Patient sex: M
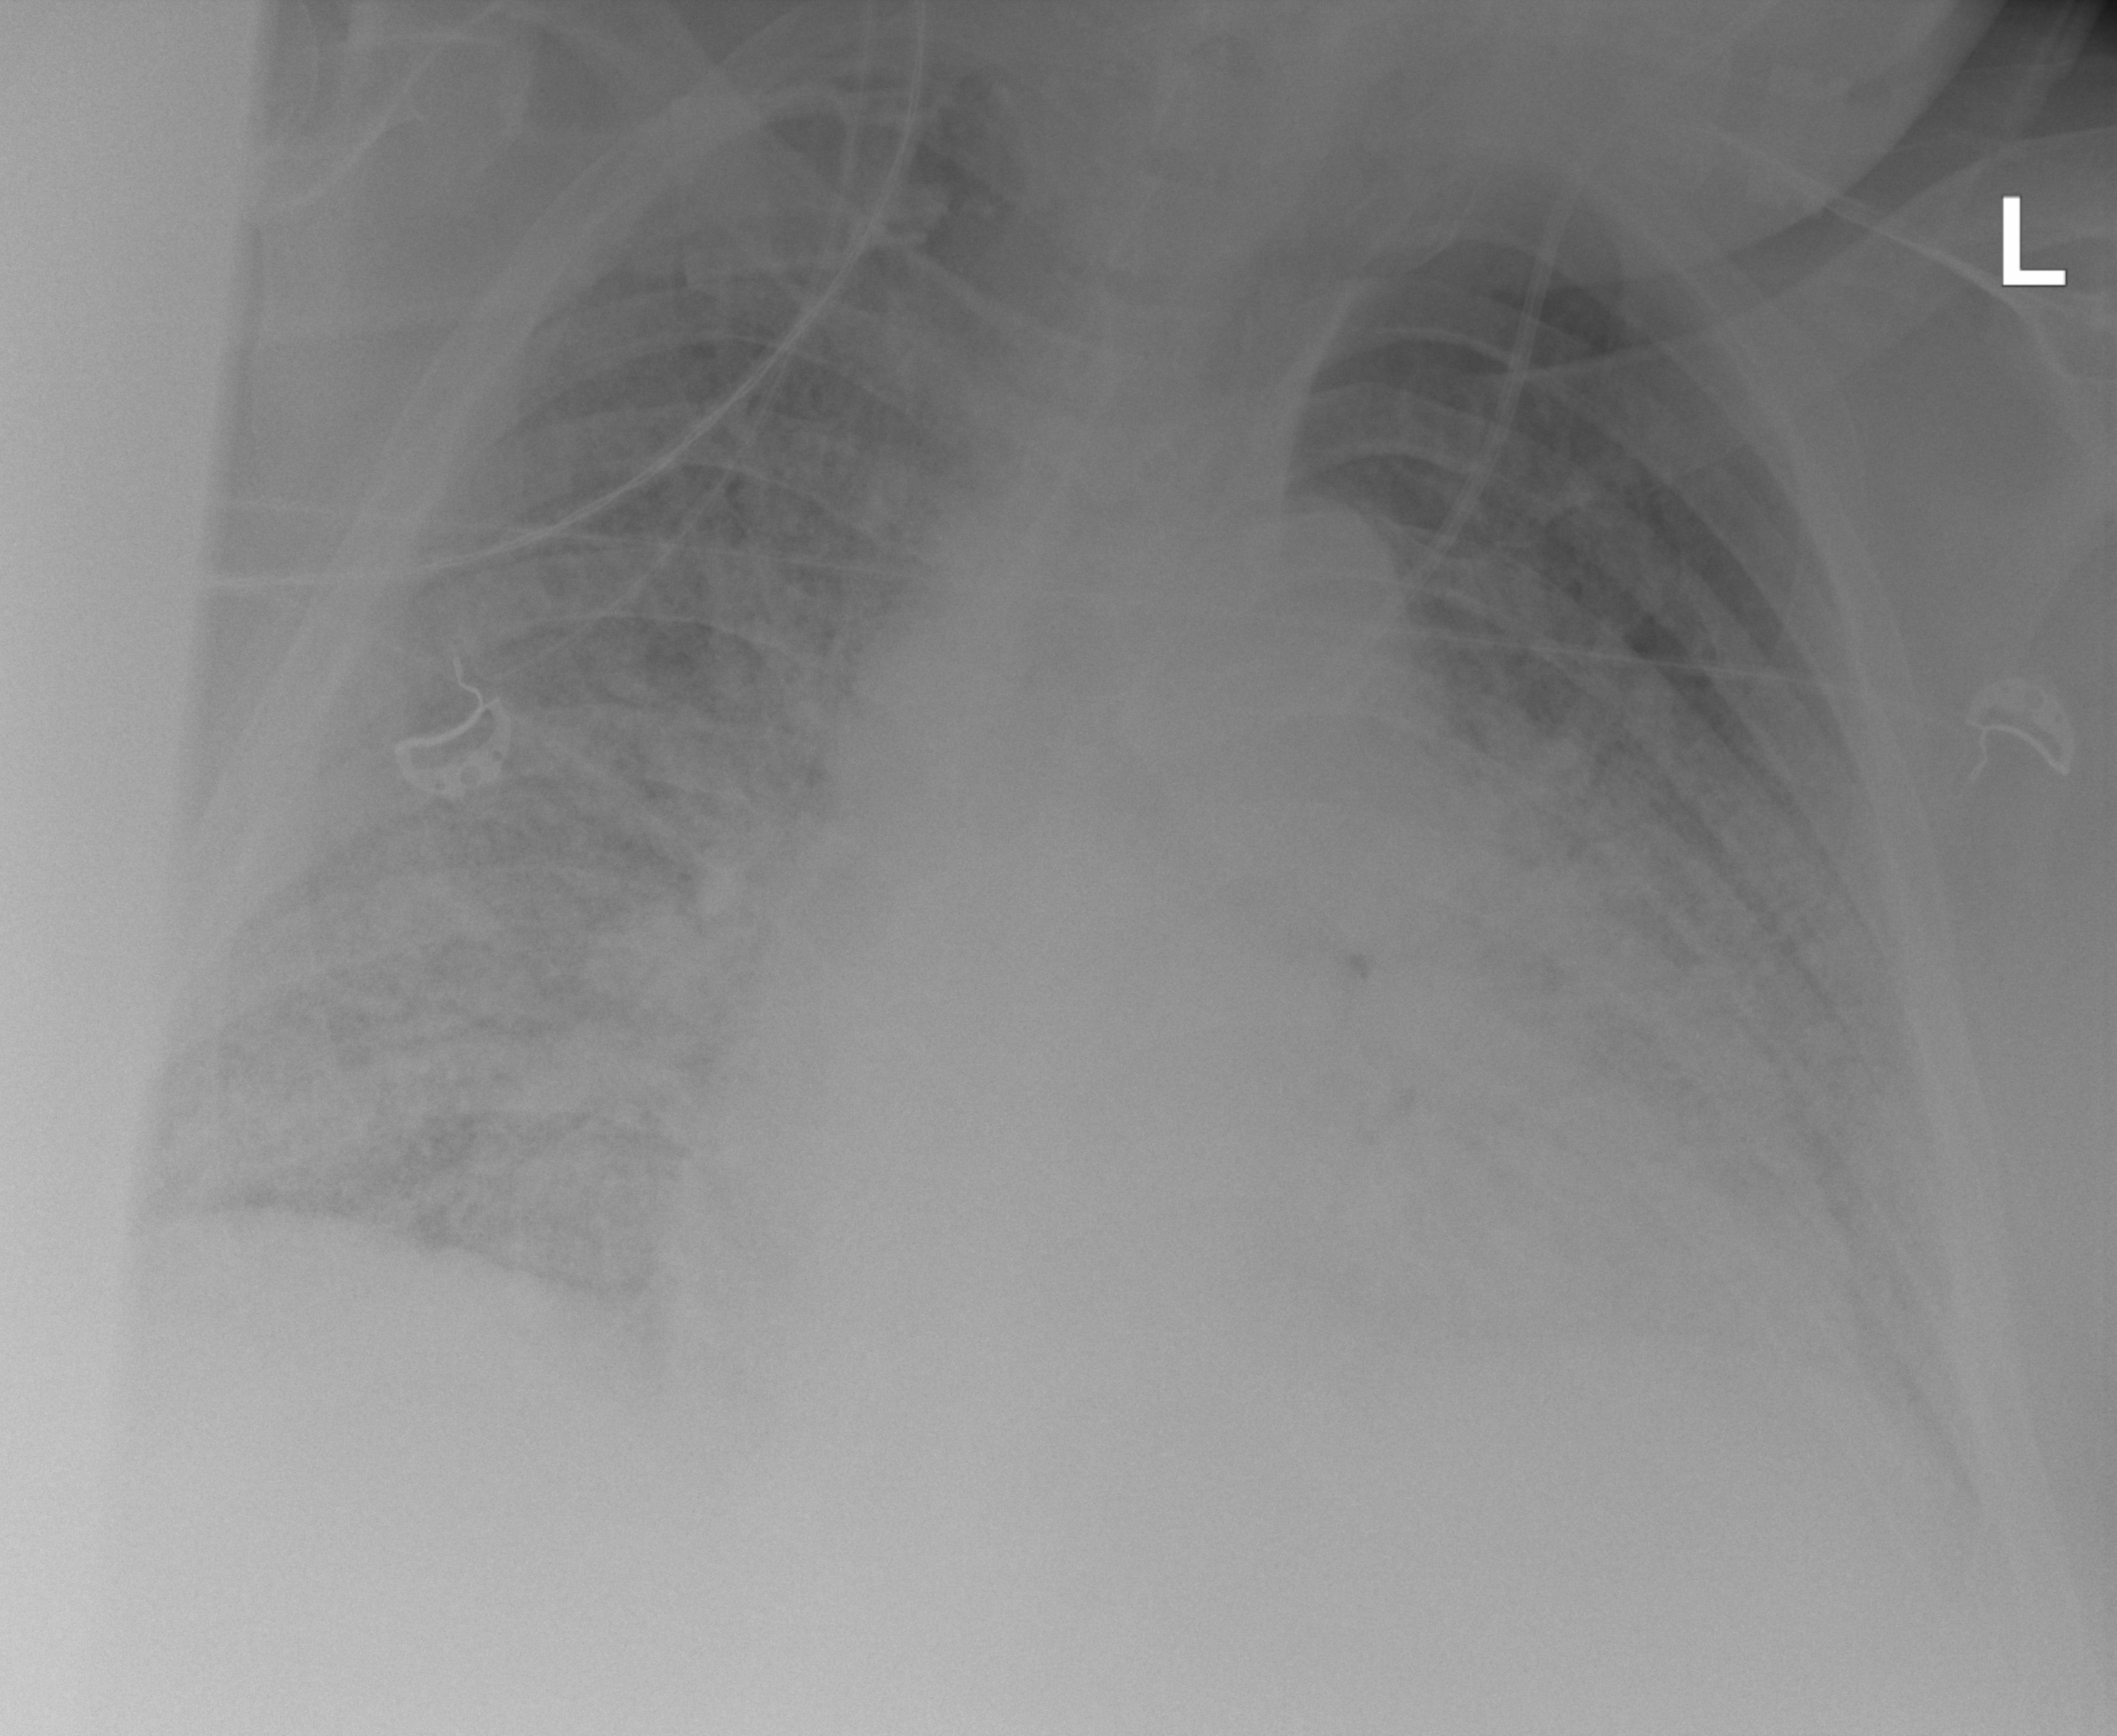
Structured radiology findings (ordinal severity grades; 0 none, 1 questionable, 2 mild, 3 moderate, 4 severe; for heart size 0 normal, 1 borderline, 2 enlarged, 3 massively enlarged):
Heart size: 2
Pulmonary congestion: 2
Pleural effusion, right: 0
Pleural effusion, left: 0
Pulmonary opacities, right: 3
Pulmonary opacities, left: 3
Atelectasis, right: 3
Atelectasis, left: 3